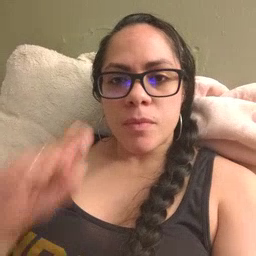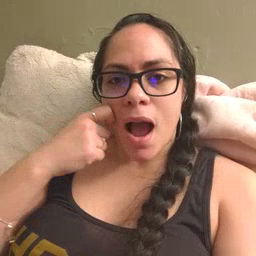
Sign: apple